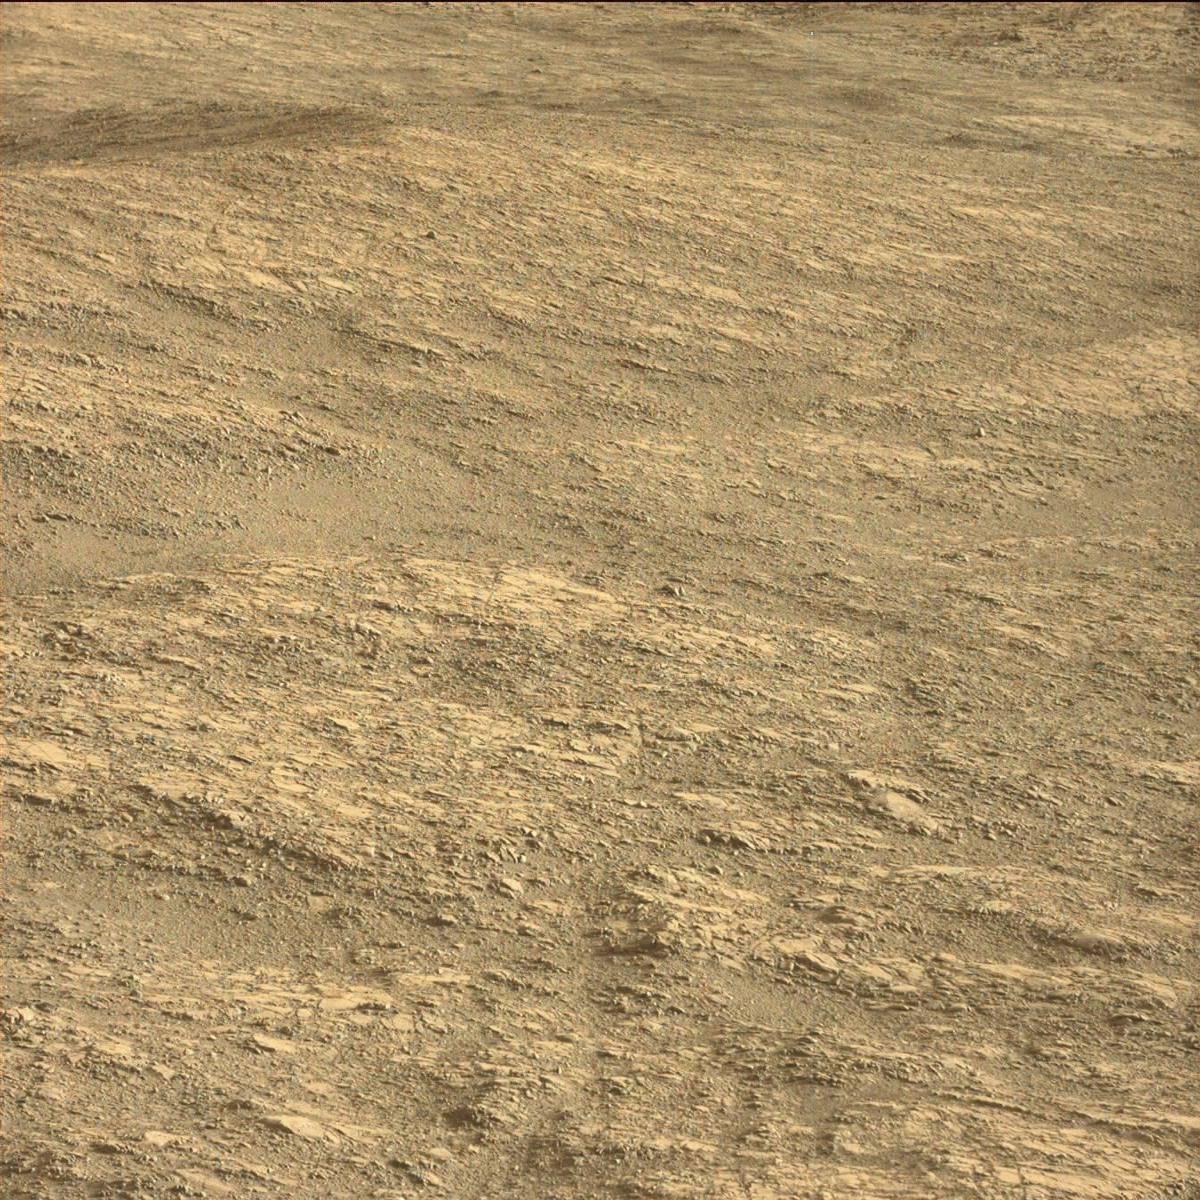
Terrain classes present: Bedrock, Sand / Soil